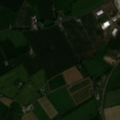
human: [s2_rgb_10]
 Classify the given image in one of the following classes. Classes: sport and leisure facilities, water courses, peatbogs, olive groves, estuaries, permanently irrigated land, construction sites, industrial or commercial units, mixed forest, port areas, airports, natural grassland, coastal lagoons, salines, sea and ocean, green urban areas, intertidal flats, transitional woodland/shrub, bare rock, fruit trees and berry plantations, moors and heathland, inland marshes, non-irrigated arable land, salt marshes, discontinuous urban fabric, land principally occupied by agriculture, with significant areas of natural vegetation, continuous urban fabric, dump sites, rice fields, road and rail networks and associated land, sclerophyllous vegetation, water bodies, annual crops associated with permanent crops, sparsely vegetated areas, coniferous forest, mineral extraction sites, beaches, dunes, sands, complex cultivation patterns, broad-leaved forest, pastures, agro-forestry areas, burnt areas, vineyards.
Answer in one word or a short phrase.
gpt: discontinuous urban fabric, non-irrigated arable land, pastures